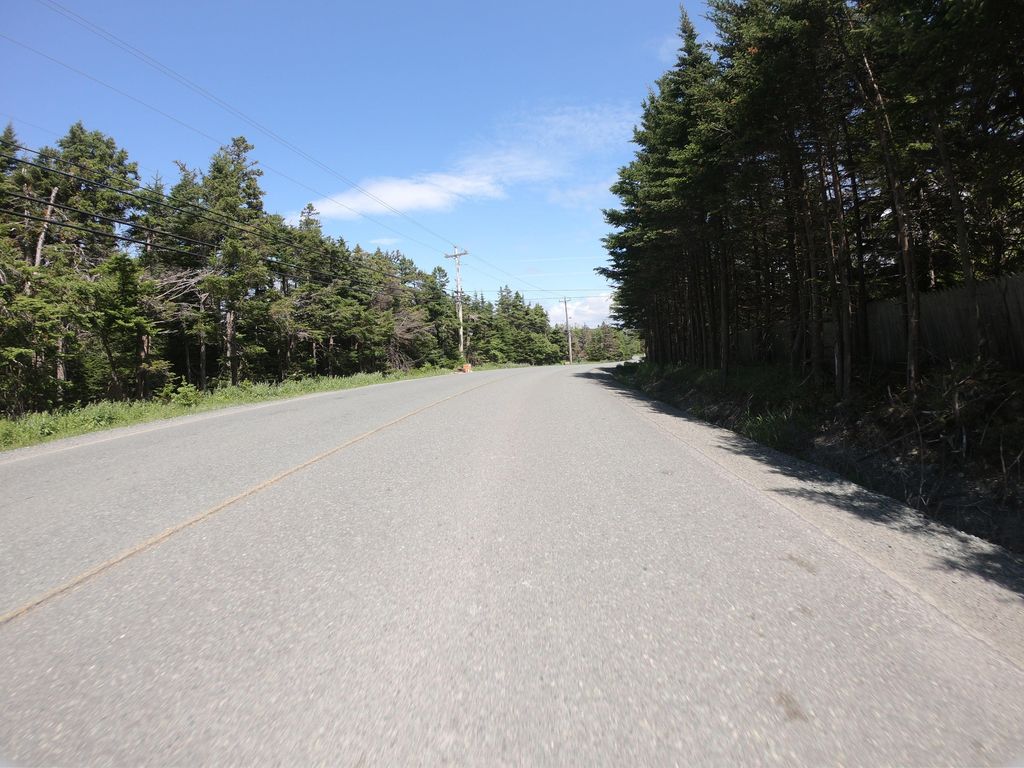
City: st_johns